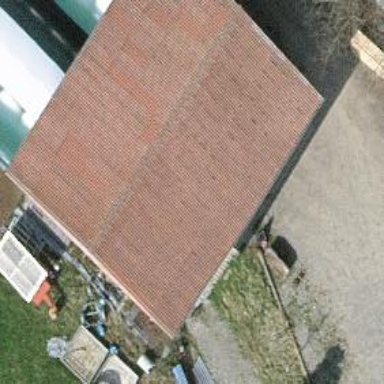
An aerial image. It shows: Shed building.